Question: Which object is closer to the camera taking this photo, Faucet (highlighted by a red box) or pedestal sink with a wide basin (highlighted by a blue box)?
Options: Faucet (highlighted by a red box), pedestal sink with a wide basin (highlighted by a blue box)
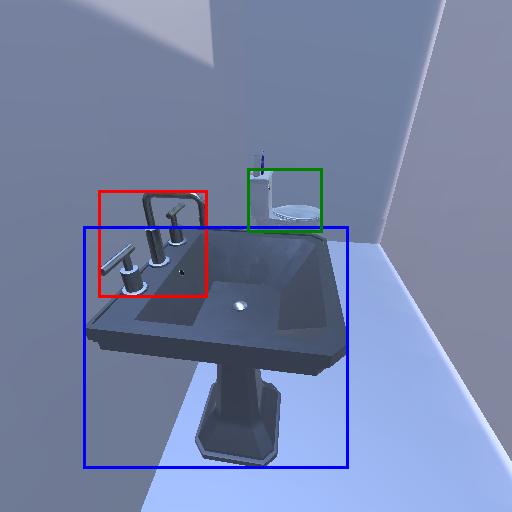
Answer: Faucet (highlighted by a red box)